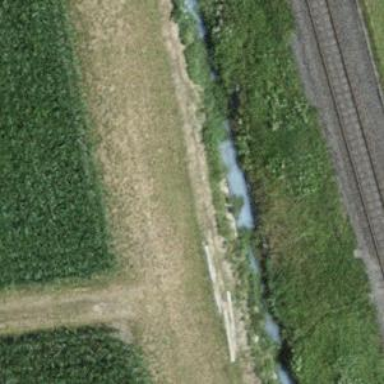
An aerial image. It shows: Ditch in the surroundings.